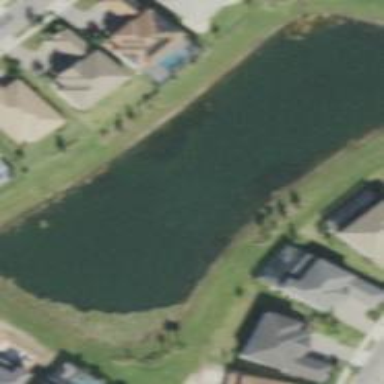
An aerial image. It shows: Residential area next to beautiful lake.